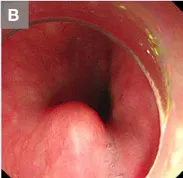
Images of the embedded foreign body in the esophagus, and extraction via endoscopic submucosal dissection in Case 2. (B) A mucosal protrusion was observed with endoscopy.
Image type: endoscopy (gi_endoscopy)